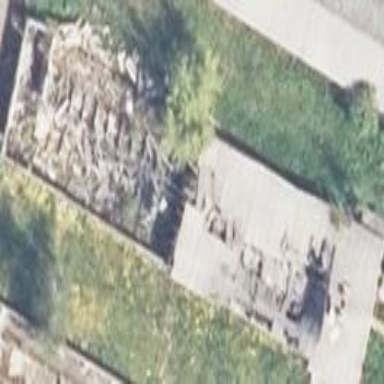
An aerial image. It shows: Collapsed building.